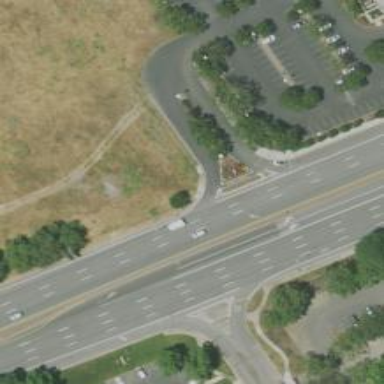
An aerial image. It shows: Trunk link highway.